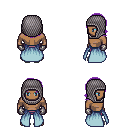
a pixel art fantasy rpg character, male body template, human, dark skin, overskirt, magenta pants, purple long bangs hairstyle, chain hood, metal gloves, white slippers, four views (front, back, left, right), 2x2 character sprite sheet, small pixel art, hard edges, no anti-aliasing